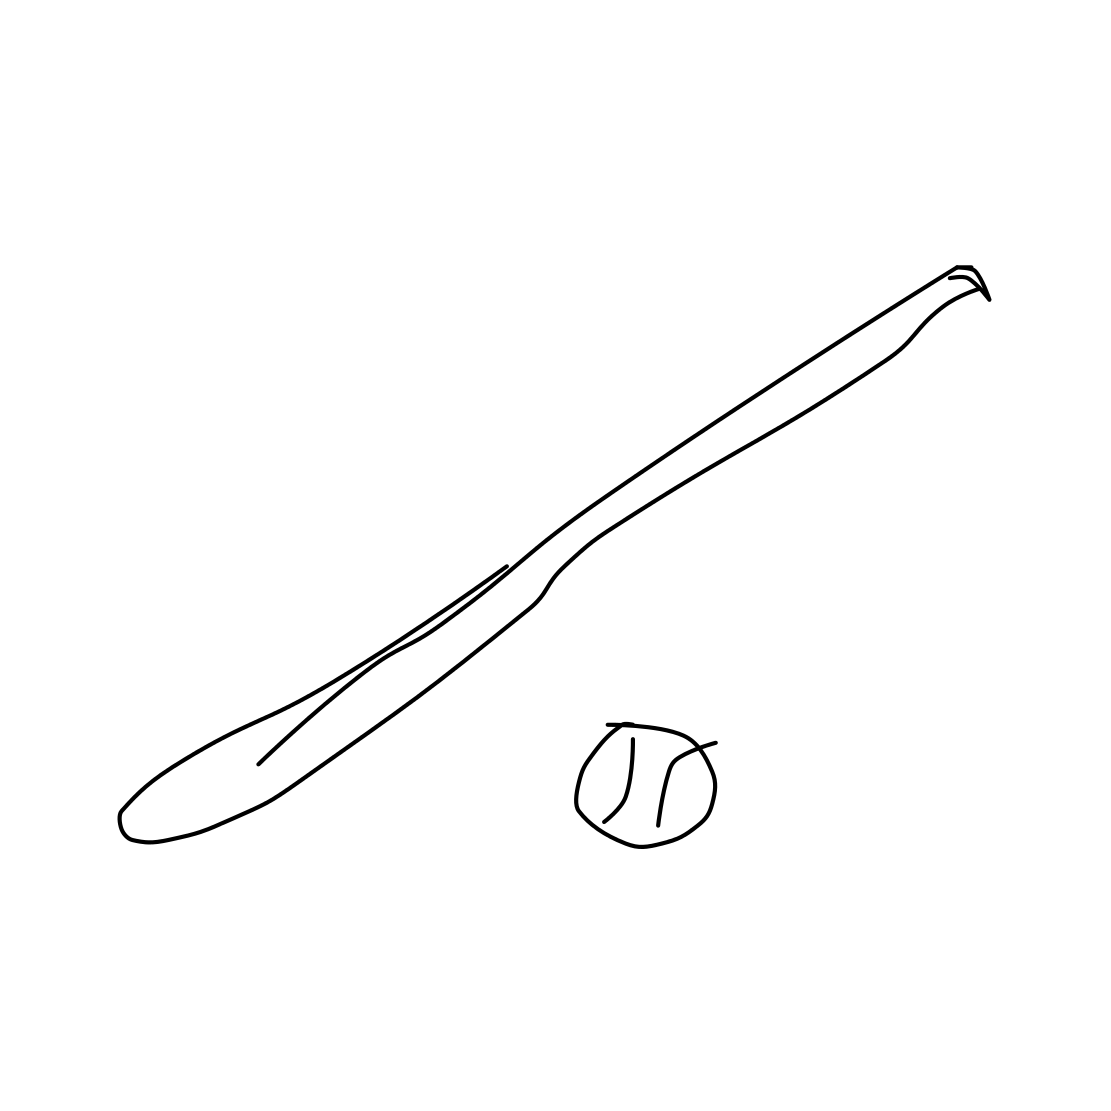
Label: baseball bat